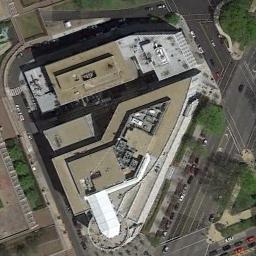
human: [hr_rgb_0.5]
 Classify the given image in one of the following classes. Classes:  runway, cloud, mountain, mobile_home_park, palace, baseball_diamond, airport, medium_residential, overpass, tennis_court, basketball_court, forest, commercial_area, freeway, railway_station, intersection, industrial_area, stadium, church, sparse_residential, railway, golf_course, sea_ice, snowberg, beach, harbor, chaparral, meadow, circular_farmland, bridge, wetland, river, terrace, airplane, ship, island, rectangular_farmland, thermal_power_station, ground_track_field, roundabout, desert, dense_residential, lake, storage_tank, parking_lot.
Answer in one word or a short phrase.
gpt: commercial_area